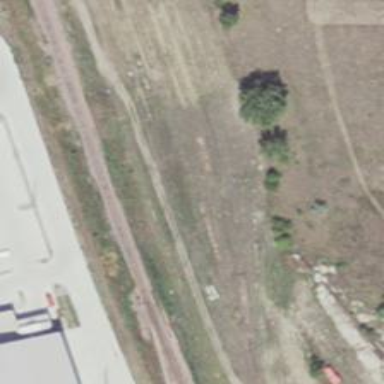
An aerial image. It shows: Railway yard.